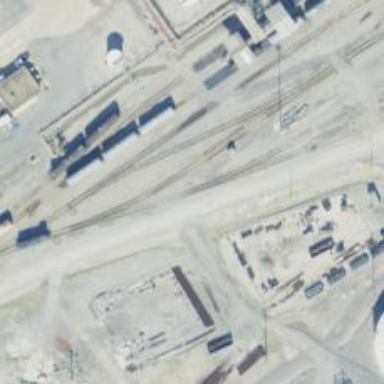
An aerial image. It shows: Railway spur service.